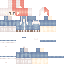
A female human skin with pale skin, wearing brown long hair dressed in a blue hoodie and blue pants, featuring a closed mouth.